Aerial crown-view tile of a tropical tree (Barro Colorado Island, Panama), acquired 20240716:
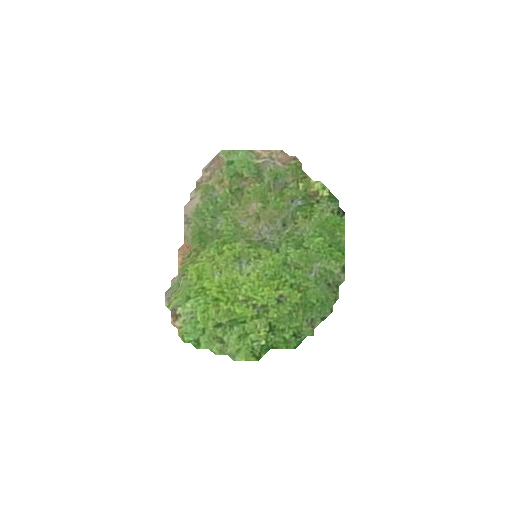
Species: Cassipourea elliptica
GBIF accepted scientific name: Cassipourea elliptica
Crown area: 45.213 m²